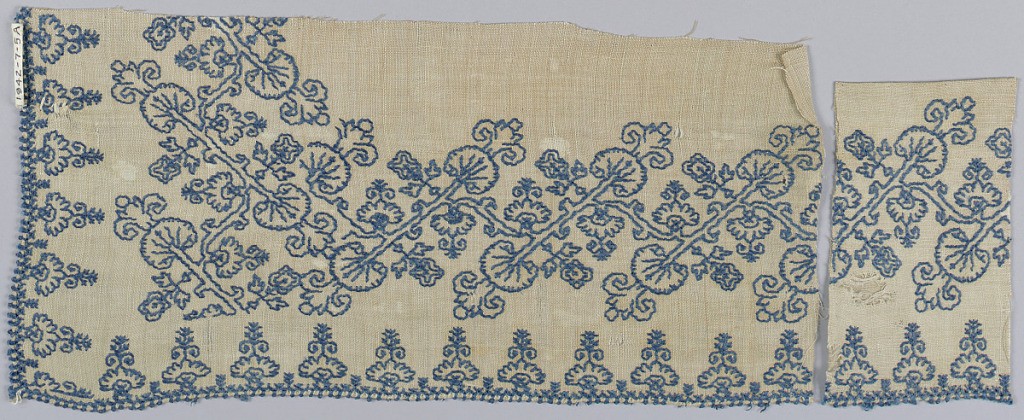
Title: Band
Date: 17th century
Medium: silk on linen Technique: double running embroidery stitch
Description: Border design of upright ornaments; band of flower motifs arranged diagonally; worked in blue double running stitches on a white ground.